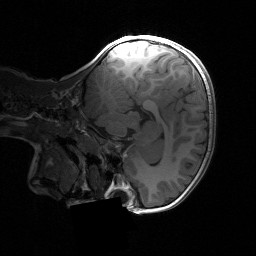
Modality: T1w
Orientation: sagittal
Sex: female
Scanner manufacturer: siemens
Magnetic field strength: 3 T
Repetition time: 1.9 s
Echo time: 0.00243 s